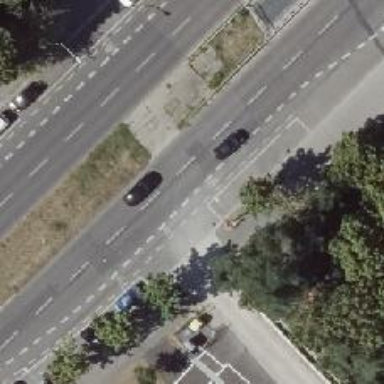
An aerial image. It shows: Concrete footway.